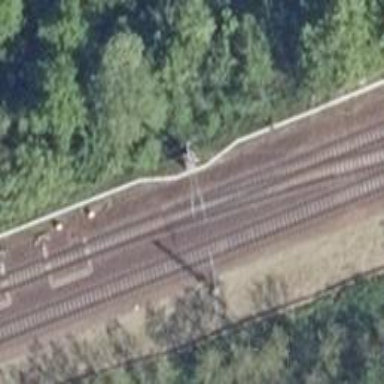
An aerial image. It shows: Railway with electrified contact lines.